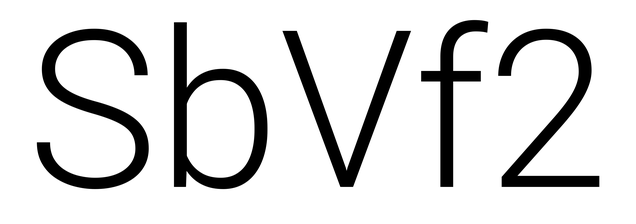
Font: Roboto_Light